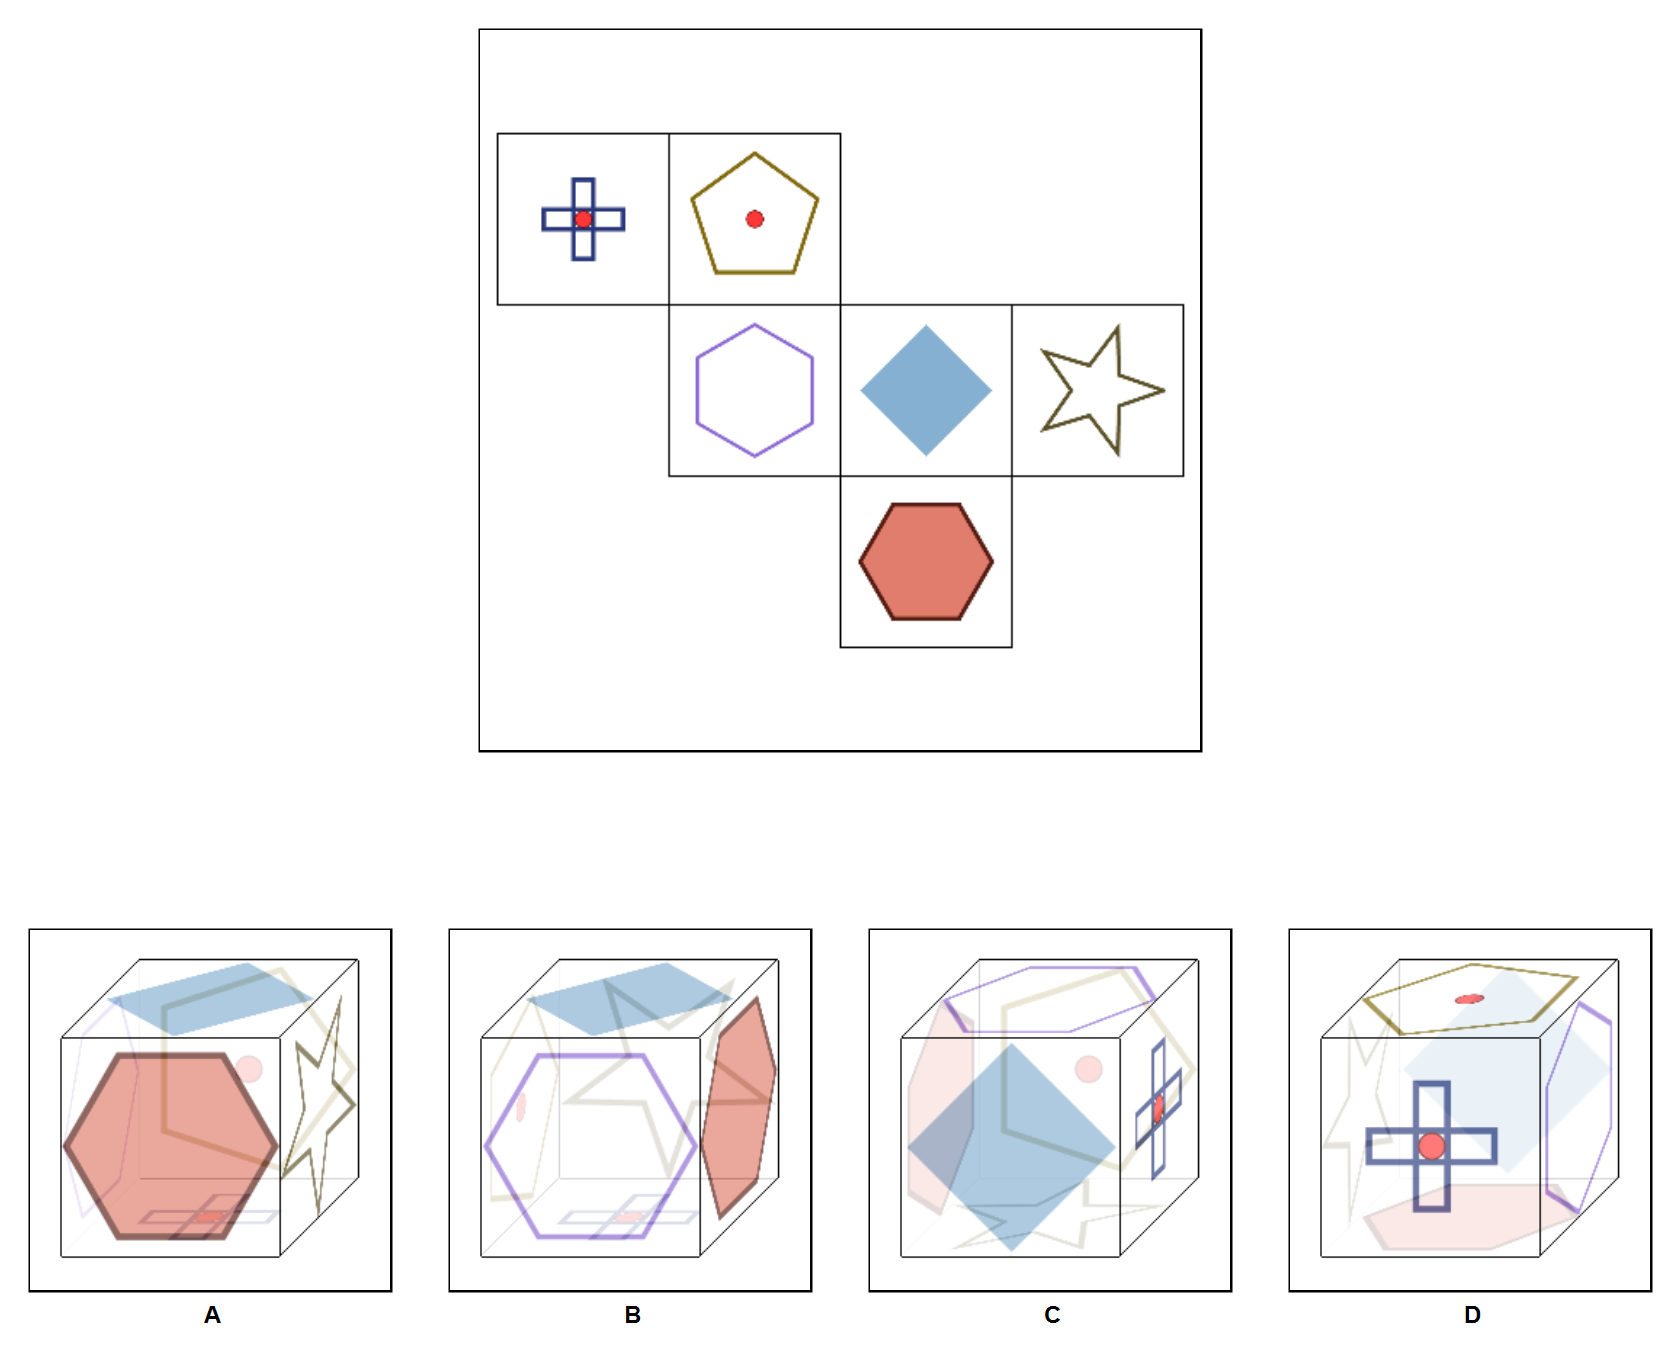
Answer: C